Aerial crown-view tile of a tropical tree (Barro Colorado Island, Panama), acquired 20250818:
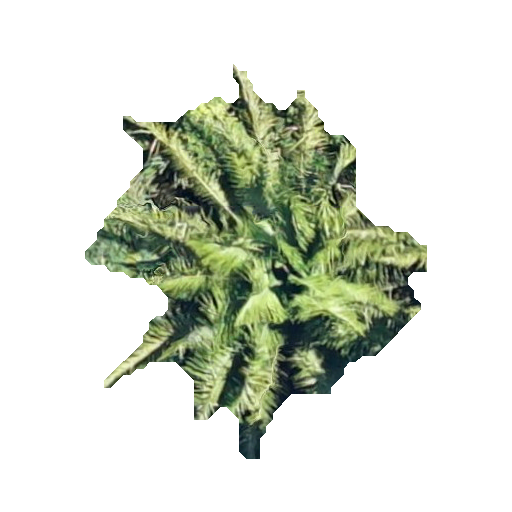
Species: Oenocarpus mapora
GBIF accepted scientific name: Oenocarpus mapora
Crown area: 102.024 m²